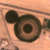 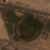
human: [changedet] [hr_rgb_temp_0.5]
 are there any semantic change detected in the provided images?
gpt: The circle area in the desert have changed.